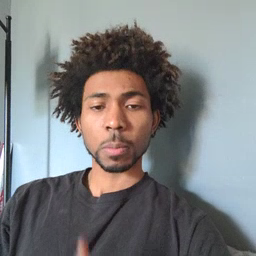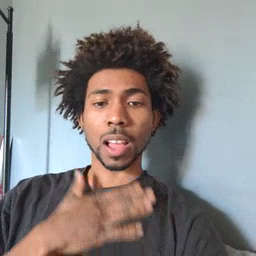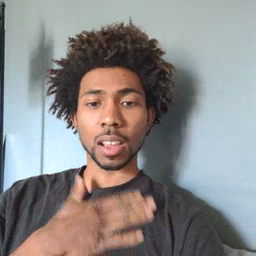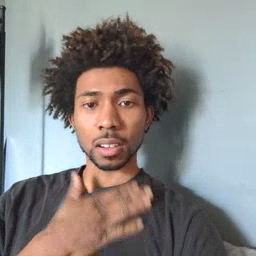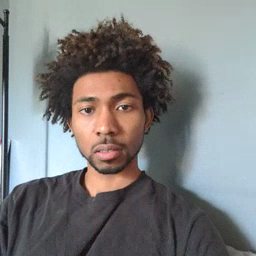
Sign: happy